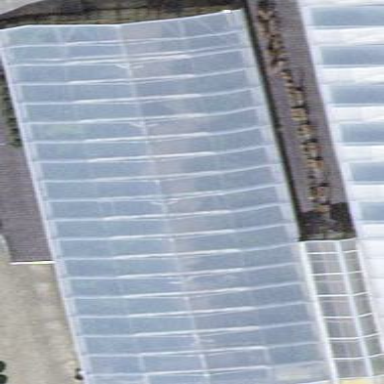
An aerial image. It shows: Greenhouse.